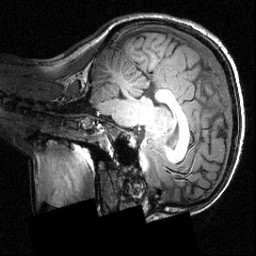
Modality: T1w
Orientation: sagittal
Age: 20
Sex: female
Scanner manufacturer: siemens
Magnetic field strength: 3.951 T
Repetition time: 1.5 s
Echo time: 0.00335 s